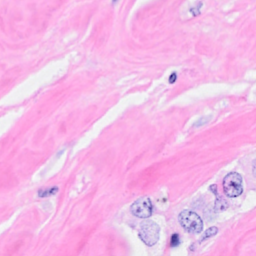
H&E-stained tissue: Breast